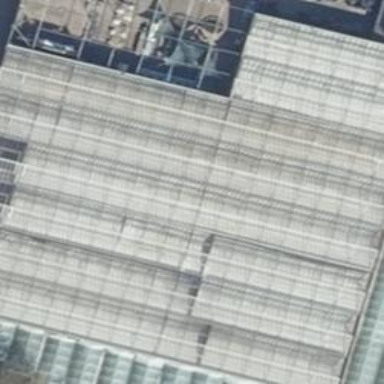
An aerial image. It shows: Building that serves as garden center.